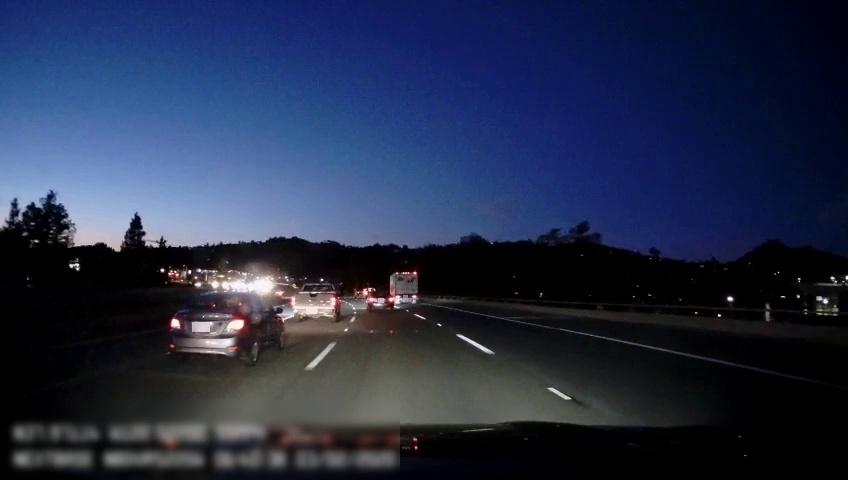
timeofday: Night
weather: Other
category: Drivable Space
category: Vehicles | Car
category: Vehicles | Truck
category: Vehicles | Car
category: Vehicles | Truck
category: Vehicles | Truck
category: Vehicles | Truck
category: Lanes | Alternate Lane
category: Lanes | Alternate Lane
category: Lanes | Current Lane
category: Lanes | Current Lane
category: Lanes | Alternate Lane